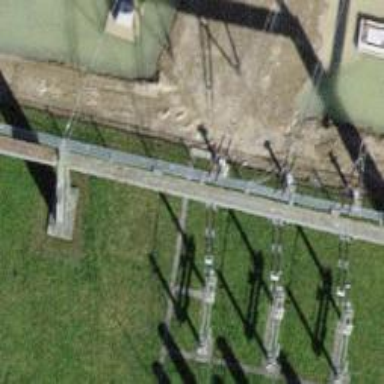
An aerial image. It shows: Power line with 3 cables. The line type is busbar.